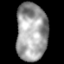
Tissue: lung
Cell type: Endothelial cells
Senescence score: 0.5502
Nuclear area (px): 1763
Mean DAPI intensity: 158.908